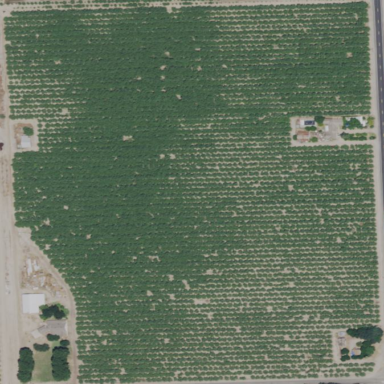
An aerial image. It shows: Orchard filled with almond trees.